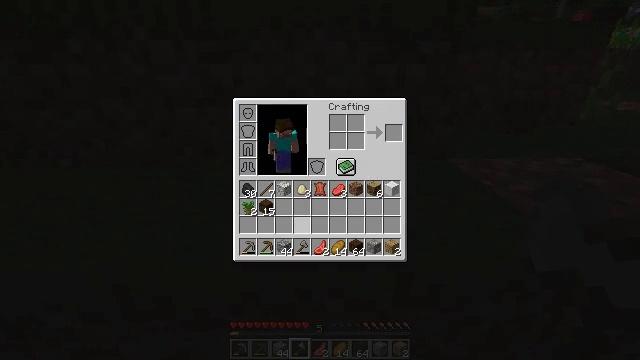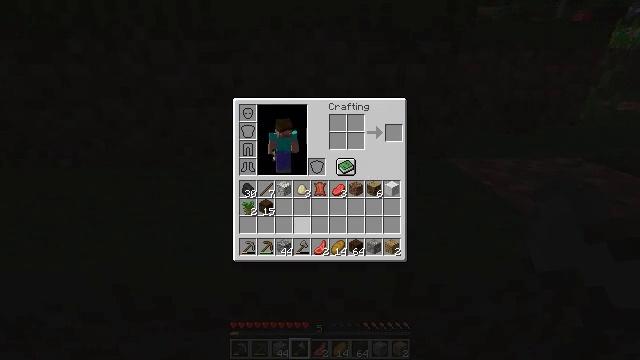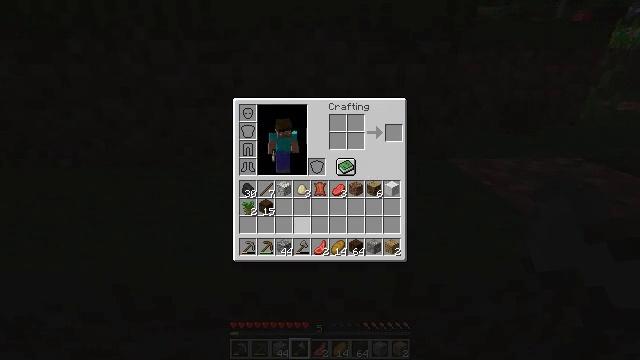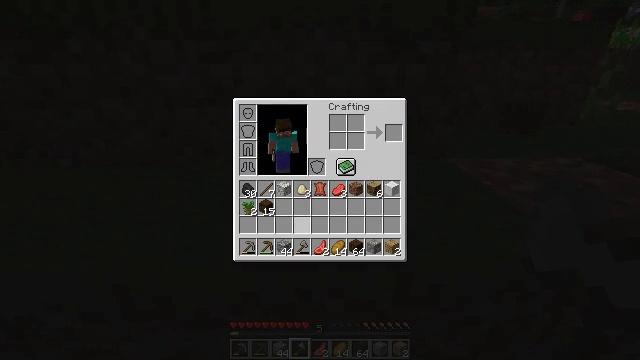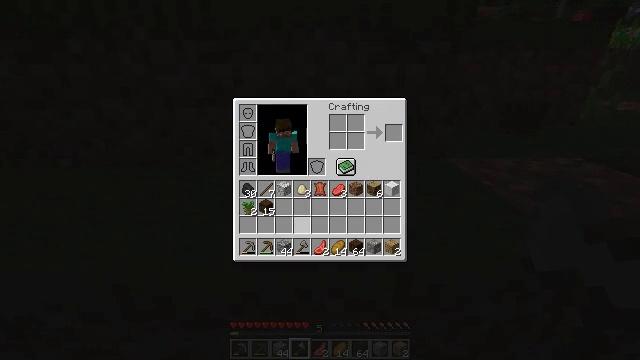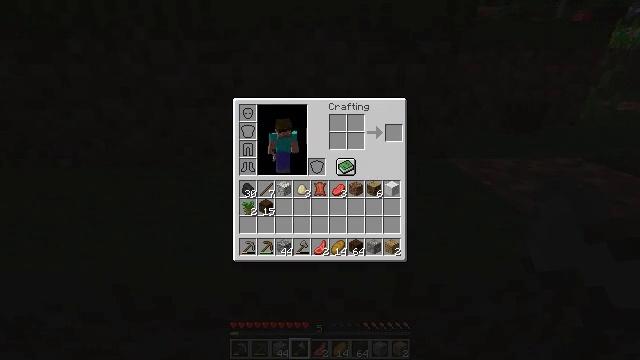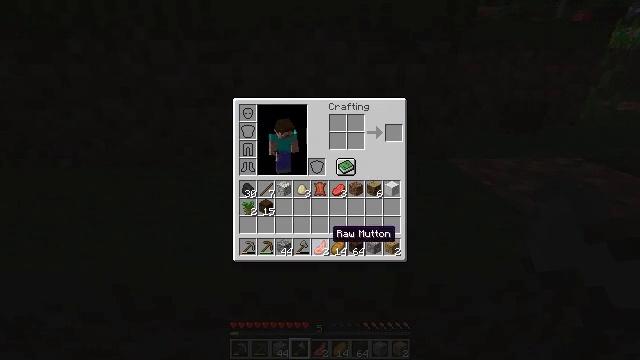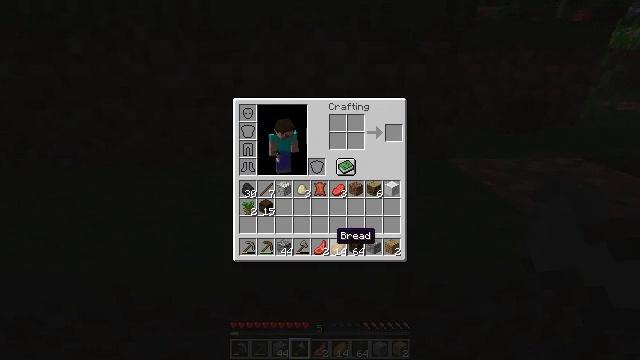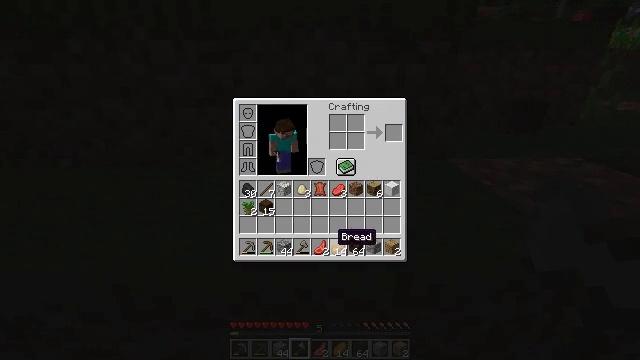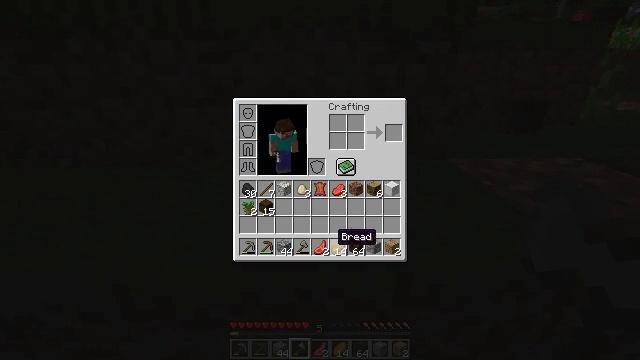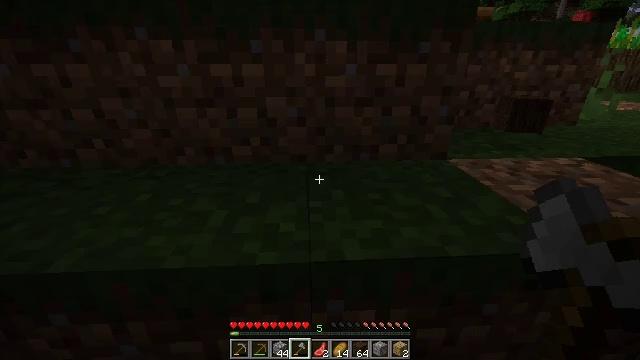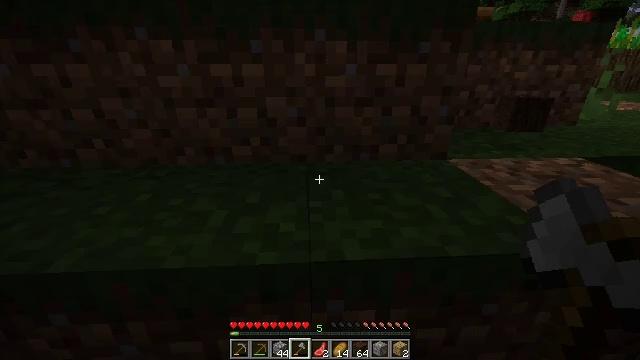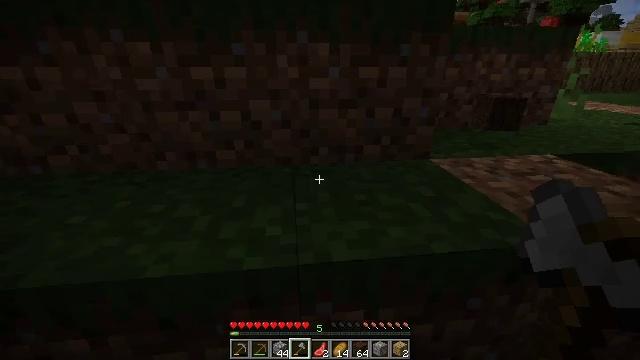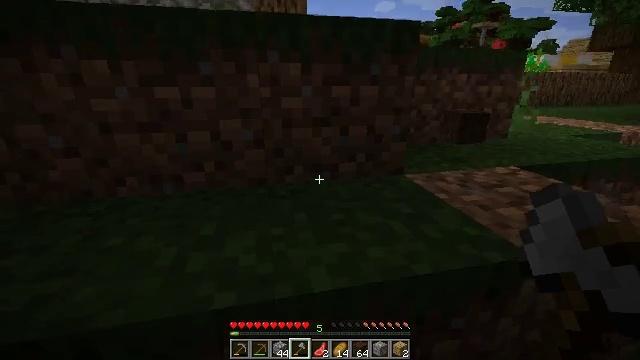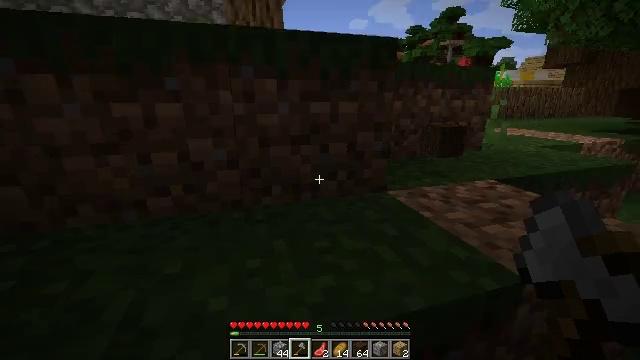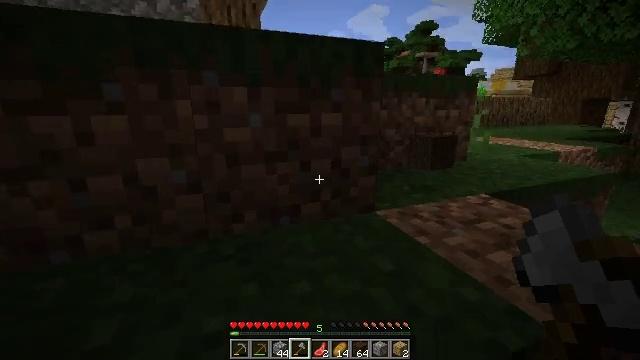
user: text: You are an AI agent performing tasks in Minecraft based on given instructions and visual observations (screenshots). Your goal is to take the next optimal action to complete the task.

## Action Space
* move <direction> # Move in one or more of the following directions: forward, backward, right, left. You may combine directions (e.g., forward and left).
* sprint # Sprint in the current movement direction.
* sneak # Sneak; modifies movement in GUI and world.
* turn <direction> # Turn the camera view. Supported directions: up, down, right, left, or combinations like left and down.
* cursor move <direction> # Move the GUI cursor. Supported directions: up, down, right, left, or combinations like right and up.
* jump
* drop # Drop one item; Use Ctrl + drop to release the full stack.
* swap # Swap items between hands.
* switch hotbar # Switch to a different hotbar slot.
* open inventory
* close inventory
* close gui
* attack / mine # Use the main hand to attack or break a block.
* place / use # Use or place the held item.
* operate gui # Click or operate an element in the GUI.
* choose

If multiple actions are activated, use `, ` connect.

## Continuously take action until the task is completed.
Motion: motion action
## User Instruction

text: Remove the yellow bed.
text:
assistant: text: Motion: no_op
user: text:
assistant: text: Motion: no_op
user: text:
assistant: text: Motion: no_op
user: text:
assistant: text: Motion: no_op
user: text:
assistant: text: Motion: cursor move right and down
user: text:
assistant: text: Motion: no_op
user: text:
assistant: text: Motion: no_op
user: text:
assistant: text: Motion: no_op
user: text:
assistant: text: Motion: no_op
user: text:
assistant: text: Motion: close inventory
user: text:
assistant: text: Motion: close inventory
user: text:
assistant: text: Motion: turn right, close inventory
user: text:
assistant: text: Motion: move forward, turn right and up, close inventory
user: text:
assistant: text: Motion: move forward, turn right and up
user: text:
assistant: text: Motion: move forward, turn right and up
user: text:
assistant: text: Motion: move forward, turn right and up
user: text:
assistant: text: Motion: move forward, turn right and up, jump
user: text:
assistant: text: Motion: move forward, turn right, jump
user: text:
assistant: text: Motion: move forward, turn right, jump
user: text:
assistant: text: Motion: move forward, turn right
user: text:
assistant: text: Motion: move forward, turn right
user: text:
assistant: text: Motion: move forward
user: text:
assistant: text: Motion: move forward
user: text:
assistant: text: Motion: move forward
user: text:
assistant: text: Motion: move forward
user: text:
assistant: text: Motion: move forward
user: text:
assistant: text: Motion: move forward
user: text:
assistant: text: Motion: move forward, jump
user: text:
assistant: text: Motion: move forward, jump
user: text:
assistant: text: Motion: move forward, turn left, jump